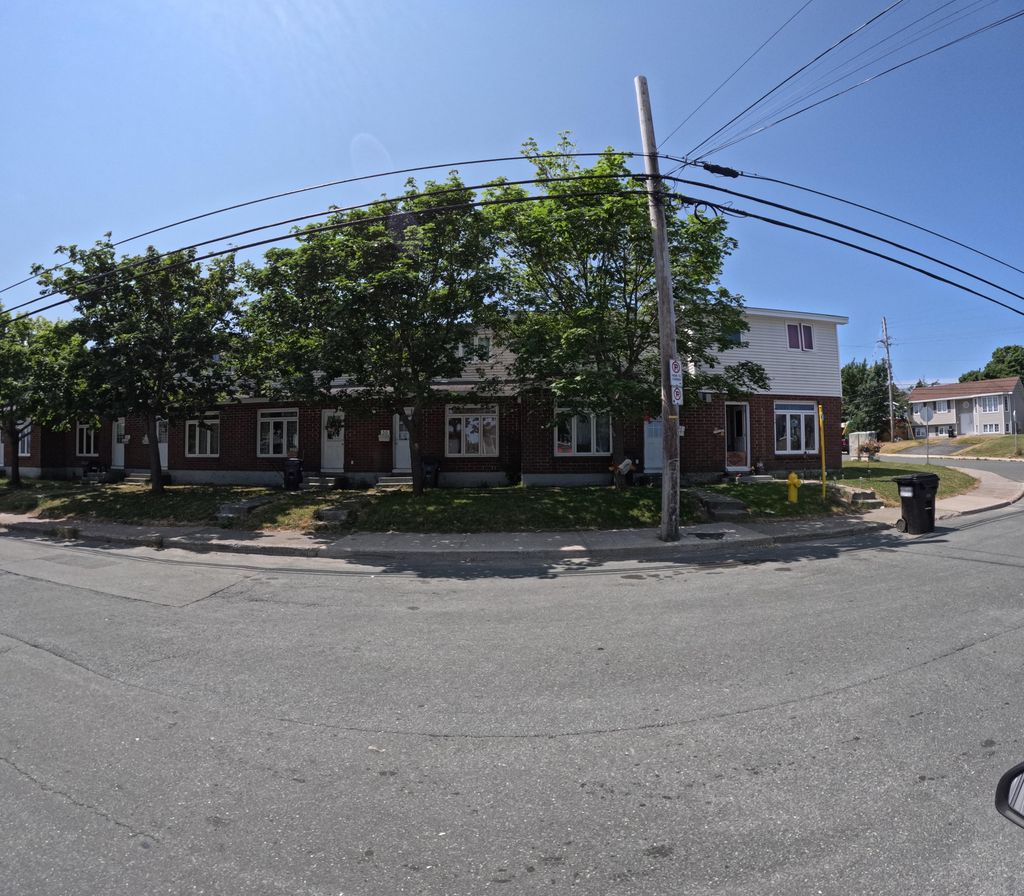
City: st_johns